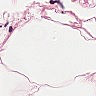
Metastatic tissue present: no